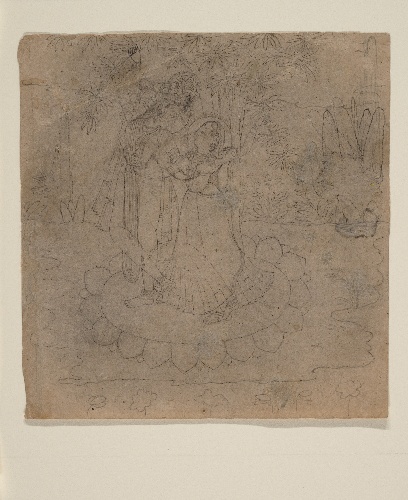
Date: late 19th–early 20th century
Object type: Drawing
Classification: Paintings
Medium: Ink on paper
Culture: India (Rajasthan)
Dimensions: Image (sight): 6 x 6 1/4 in. (15.2 x 15.9 cm)
Framed: 16 x 20 in. (40.6 x 50.8 cm)
Department: Asian Art
Credit line: Gift of Subhash Kapoor, in memory of his parents, Smt Shashi Kanta and Shree Parshotam Ram Kapoor, 2008
Accession year: 2008
Repository: Metropolitan Museum of Art, New York, NY
Tags: Radha|Krishna